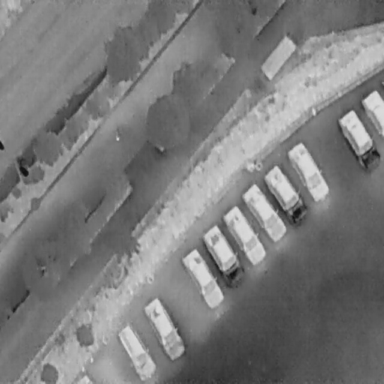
There are ten Cars in the infrared image.